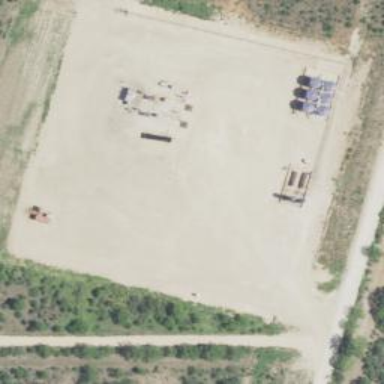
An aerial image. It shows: Petroleum well that is man-made.